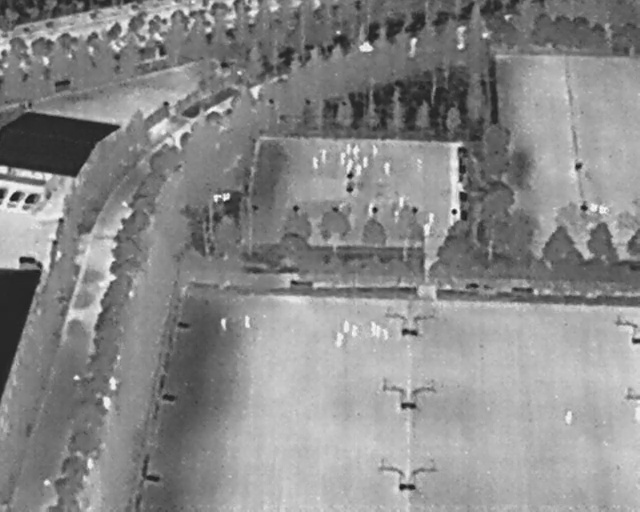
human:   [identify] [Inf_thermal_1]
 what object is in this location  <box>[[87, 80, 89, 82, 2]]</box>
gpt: <ref>1 small person at the bottom right</ref>